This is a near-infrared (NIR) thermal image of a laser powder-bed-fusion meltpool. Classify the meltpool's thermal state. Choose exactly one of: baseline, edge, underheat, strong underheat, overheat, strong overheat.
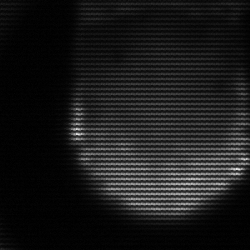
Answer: edge